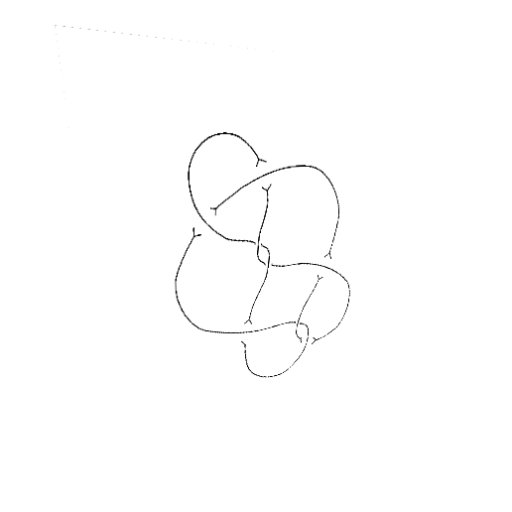
Crossing number: 8